Aerial crown-view tile of a tropical tree (Barro Colorado Island, Panama), acquired 20250414:
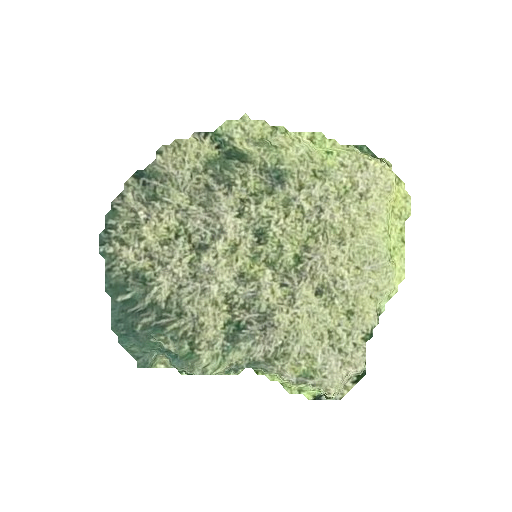
Species: Quararibea asterolepis
GBIF accepted scientific name: Quararibea asterolepis
Crown area: 97.184 m²